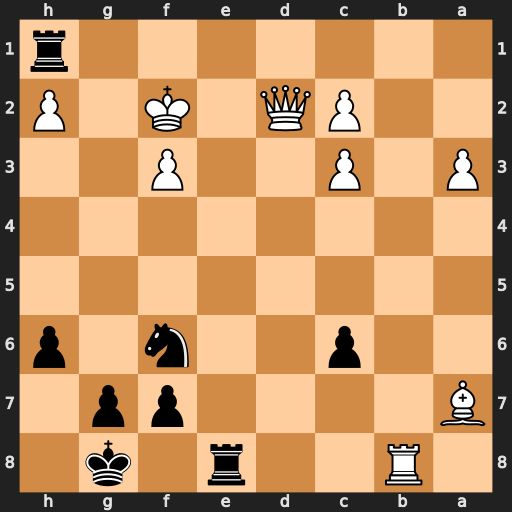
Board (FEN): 1R2r1k1/B4pp1/2p2n1p/8/8/P1P2P2/2PQ1K1P/7r
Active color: b
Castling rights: -
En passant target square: -
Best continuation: Rxh2+ Kg3 Rxd2 Rxe8+ Nxe8